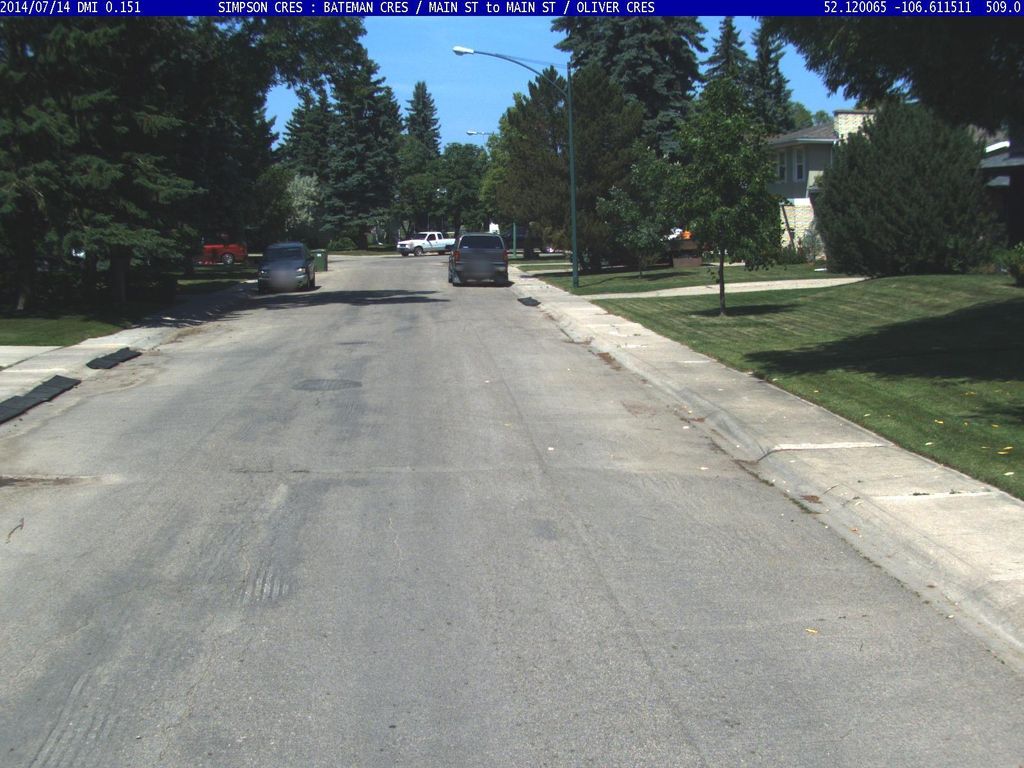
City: saskatoon